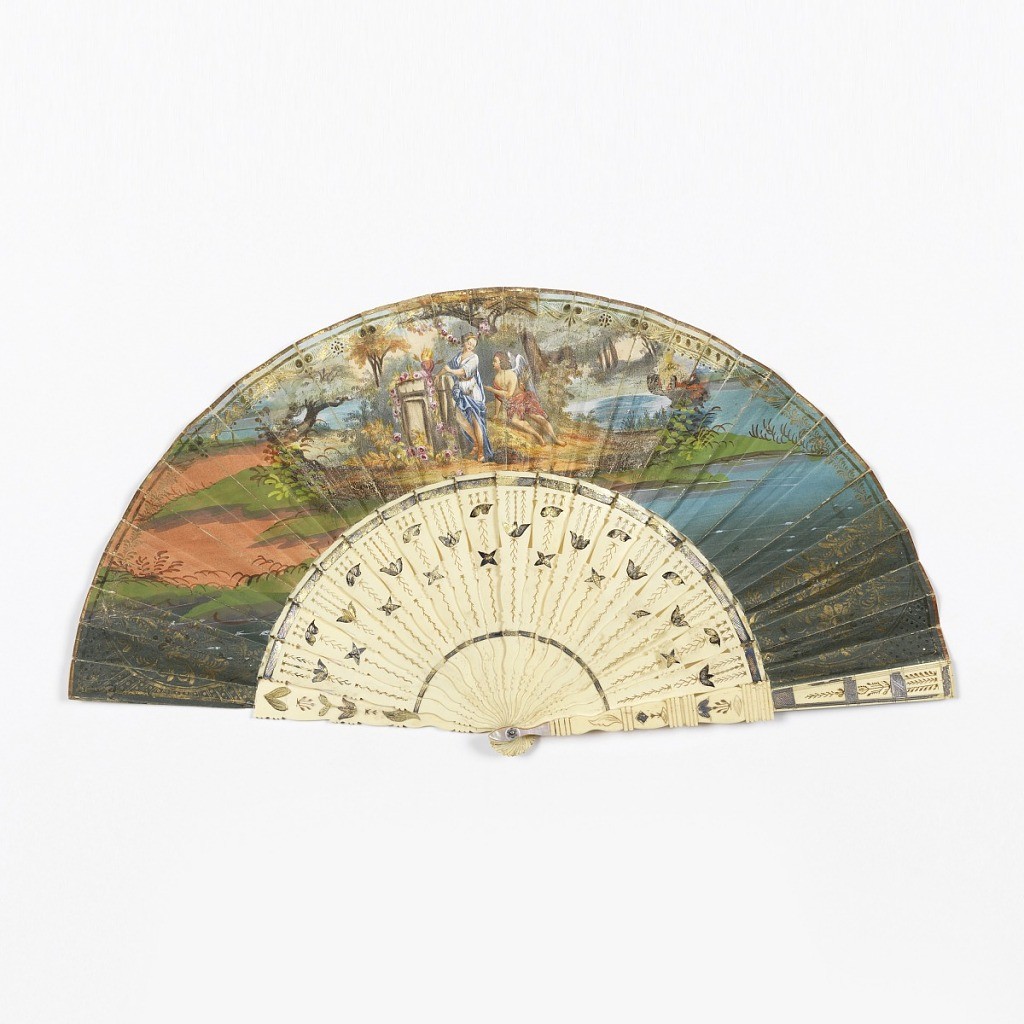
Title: Pleated fan
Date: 1840–1849
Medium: Paper leaf with hand-colored lithograph, pierced and gilded bone sticks
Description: Pleated fan. Gilded paper leaf with hand-colored lithograph. Obverse: Cupid and Psyche (?) in a woodland setting beside altar with flaming hearts pierced by arrows. Reverse: birds and arabesques with central medallion with man and child. Pierced and gilded bone sticks.